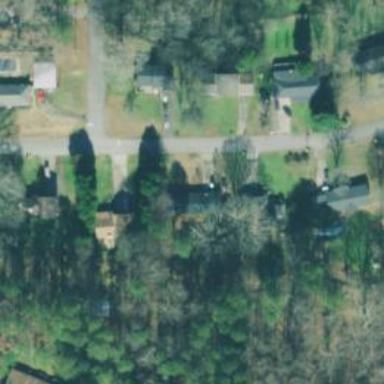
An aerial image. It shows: Neighborhood.